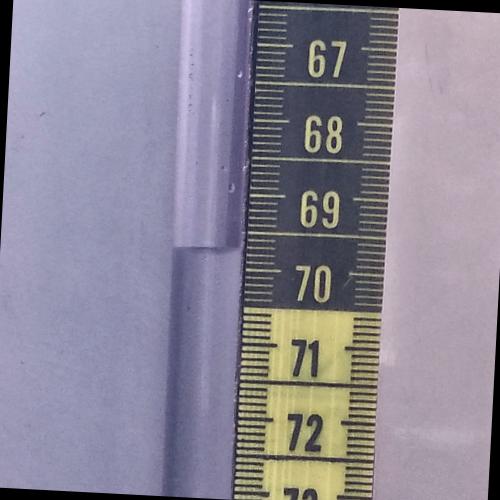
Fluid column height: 69.7 cm